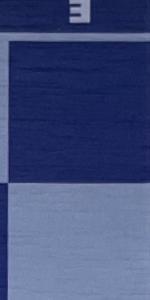
Label: Empty